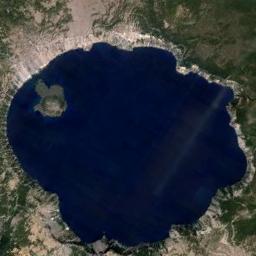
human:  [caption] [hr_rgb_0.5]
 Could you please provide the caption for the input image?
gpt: There are two lakes in the picture .

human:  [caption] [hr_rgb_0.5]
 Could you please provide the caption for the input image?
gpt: The lake lies on a flat ground covered with vegetation and the water is dark blue .

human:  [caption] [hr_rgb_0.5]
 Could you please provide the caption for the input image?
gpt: Many trees are around the lake .

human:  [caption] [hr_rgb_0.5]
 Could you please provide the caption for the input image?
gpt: An almost circular blue lake on the ground with green vegetation .

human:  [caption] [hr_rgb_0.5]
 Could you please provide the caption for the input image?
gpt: There are green meadows and bare land around the lake .